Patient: sex M, age 75
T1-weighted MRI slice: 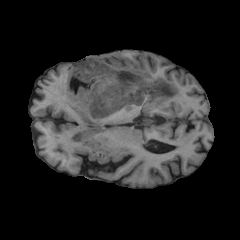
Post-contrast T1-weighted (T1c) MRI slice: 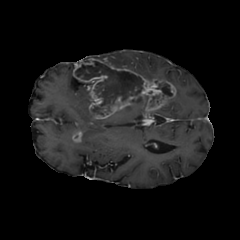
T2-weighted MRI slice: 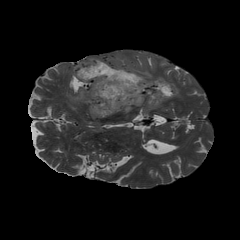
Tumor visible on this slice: yes
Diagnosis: Glioblastoma, IDH-wildtype
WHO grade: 4